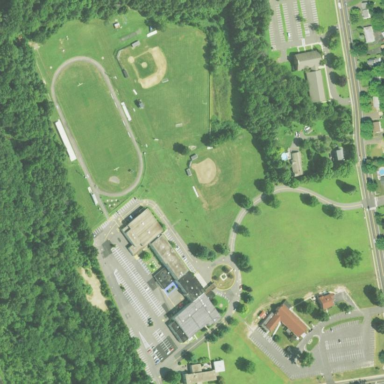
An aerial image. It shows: School.